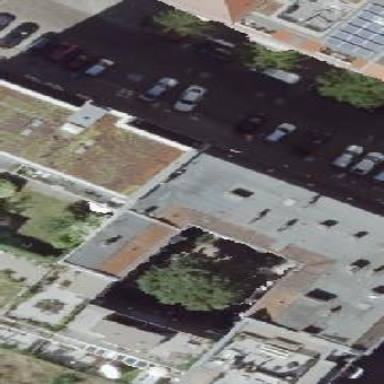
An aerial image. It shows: Residential building with distinctive double saltbox roof shape.